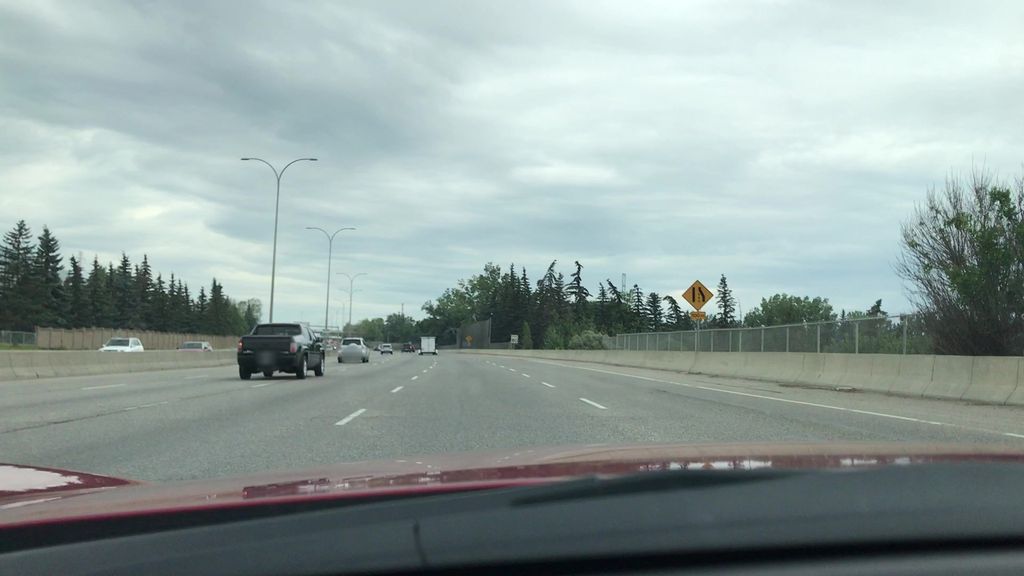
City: calgary